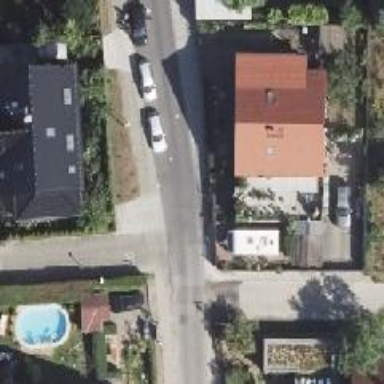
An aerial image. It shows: Driveway.